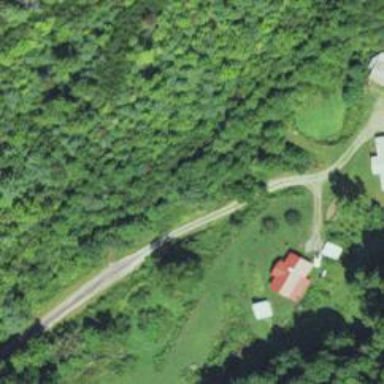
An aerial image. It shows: Culvert tunnel.